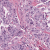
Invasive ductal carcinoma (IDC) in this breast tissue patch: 1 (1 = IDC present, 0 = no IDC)